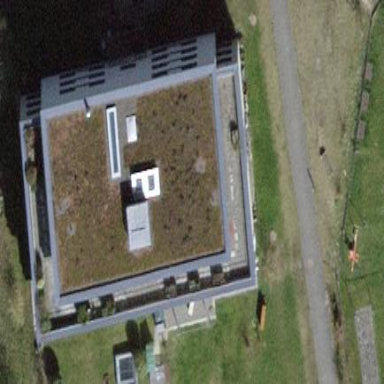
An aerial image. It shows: Building with apartments and flat roof.